Question: Good day, i have a slight issue. i have created my own Labels on the Y-Axis with the following code below, but they are so clustered together, How can i space them out?.
Here is my code:
'''
renderer.setYLabels(0);
//value_value is an array which would use as the labels for the y axis
int value_size = value_value.length;
int m = 0;
//int add = value_size/10;
int add = largest_size/10; // largest_size is the biggest value in the array value_value
for(int i=0; i< 10; i++){
if(m > value_value.length){
break;
}
renderer.addYTextLabel((double)i, value_value[m].toString(), 1);
m+=add;
}
'''
P.S: from the api docs, there is a 3rd parameter "int scale" which i thought would help me space out the margins but i never seem to use it correctly. if i put any value there, i get a NullPointerException. What does it really do and how to use it?
Any help will be highly appreciated. Thank you.
My Graph:

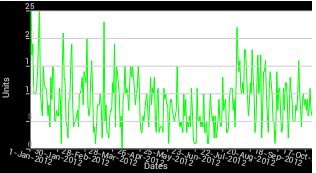
Answer: Adding custom labels can be tricky because you always have to make sure you are not overlapping them. You should add only as many as needed to avoid overlapping. You can also listen for pan and zoom events and update the custom labels accordingly.
The 'scale' parameter is useful when you have multiple Y axis scales. If you don't have then you don't need to use the parameter.